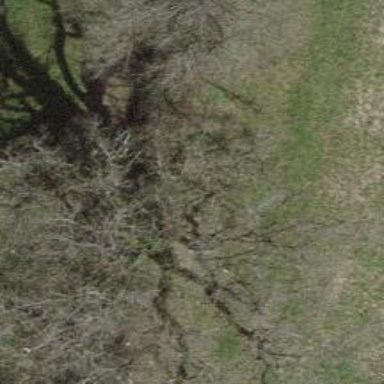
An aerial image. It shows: Broadleaved tree in natural setting.